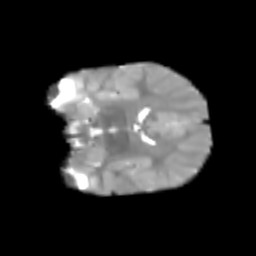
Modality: T2w
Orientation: coronal
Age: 6
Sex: male
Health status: healthy